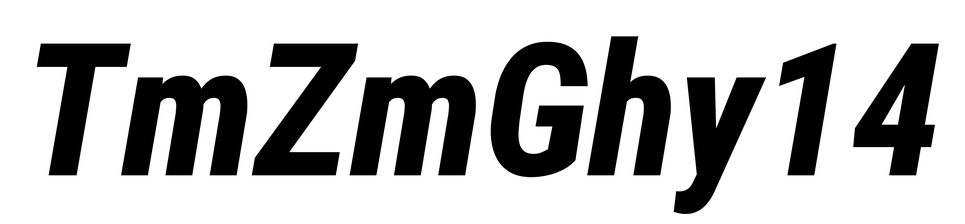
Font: Roboto-Italic_Condensed_ExtraBold_Italic